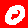
Digit: 0